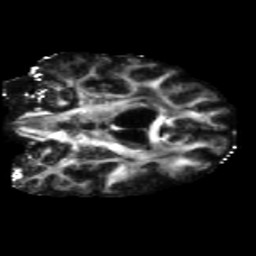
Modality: FA
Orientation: coronal
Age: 68
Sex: female
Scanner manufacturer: siemens
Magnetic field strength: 3 T
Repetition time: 5.47 s
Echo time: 0.0854 s